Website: ulta-beauty
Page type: customer-info-address
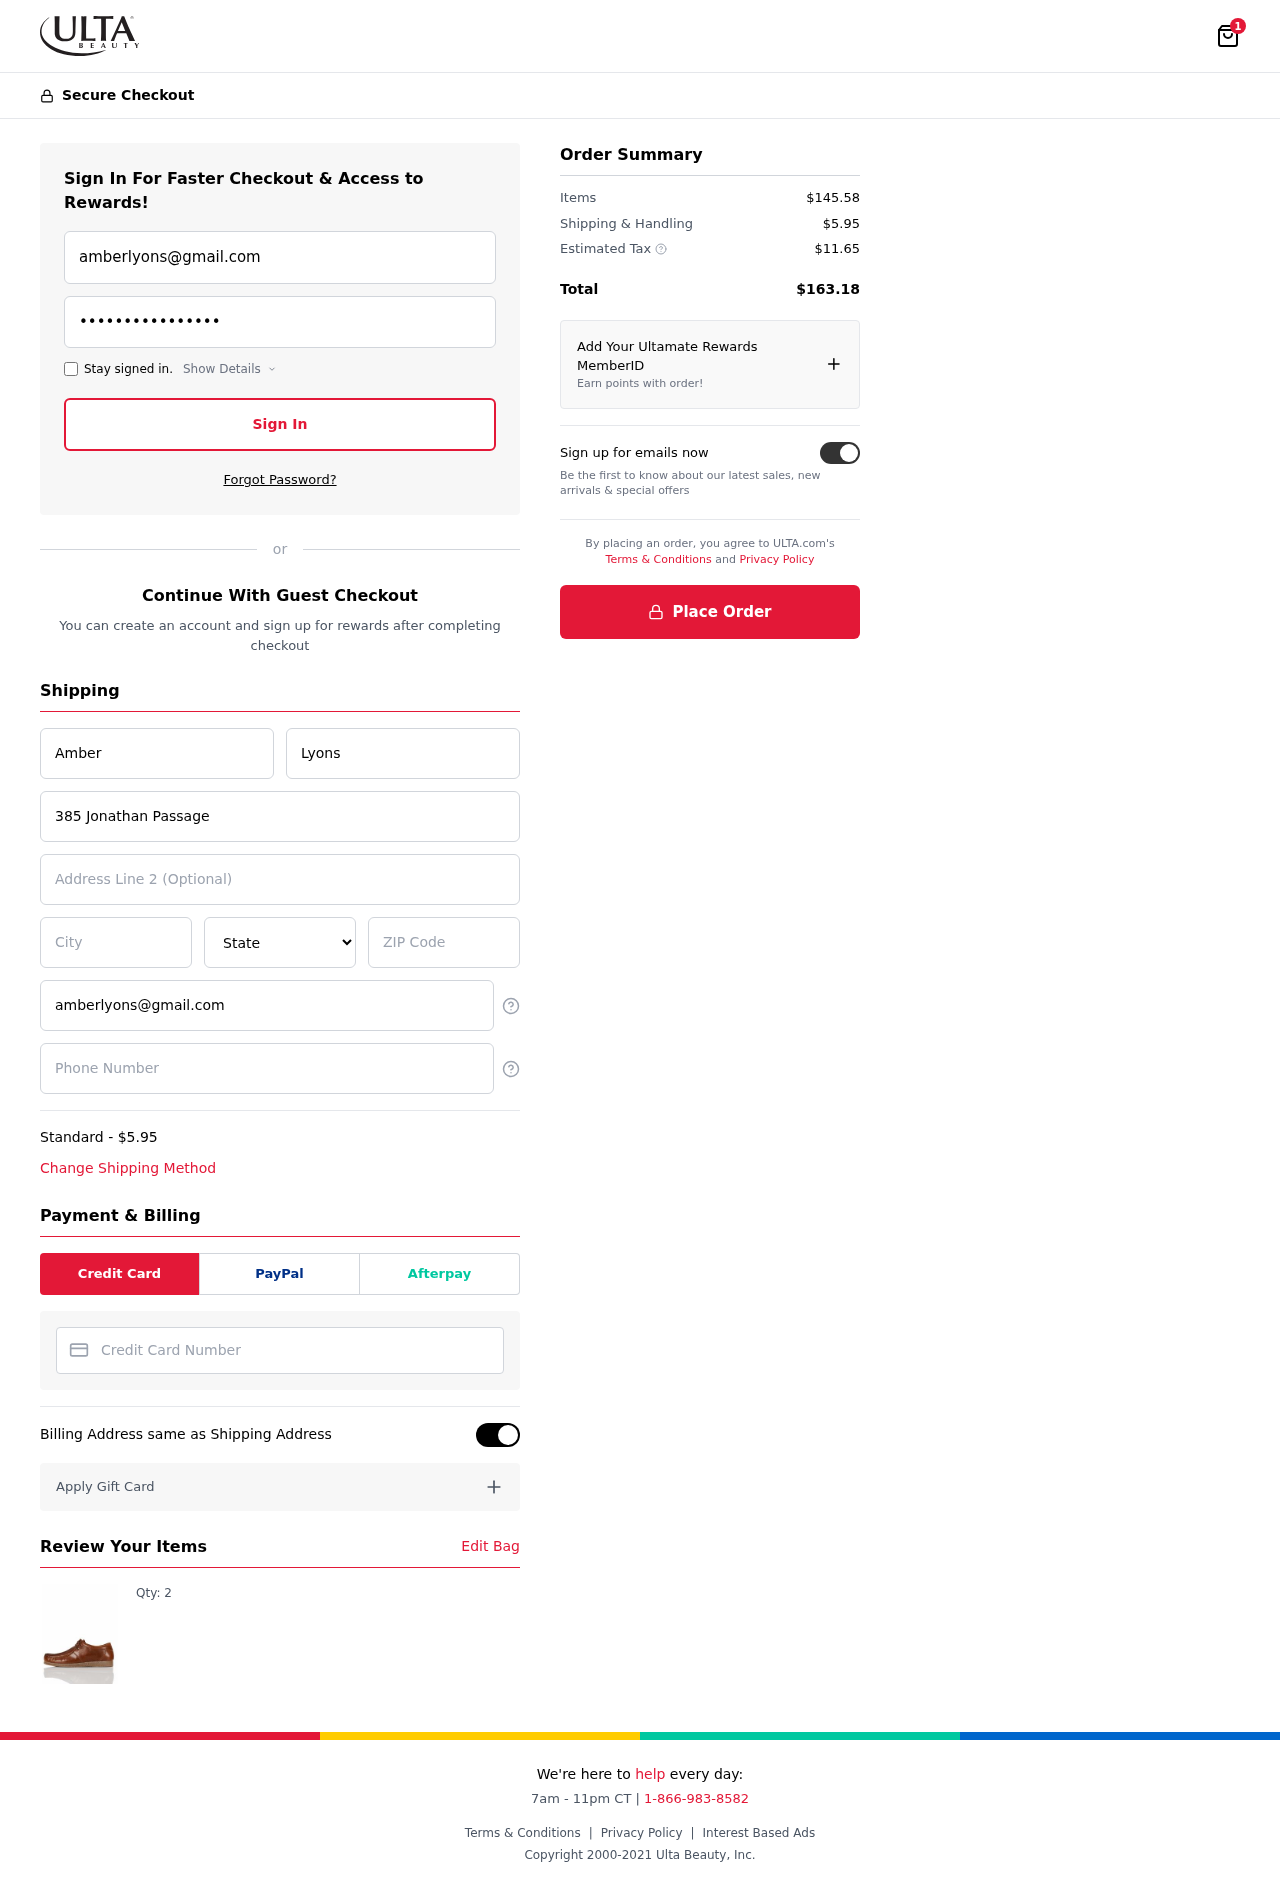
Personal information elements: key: PII_CARD_NUMBER
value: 4257 1099 8575 0364
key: PII_CITY
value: Port Marietown
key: PII_EMAIL
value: amberlyons@gmail.com
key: PII_FIRSTNAME
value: Amber
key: PII_LASTNAME
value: Lyons
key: PII_PHONE
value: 8613047567
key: PII_POSTCODE
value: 36192
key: PII_STATE
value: Montana
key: PII_STREET
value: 385 Jonathan Passage Apt. 099
Product elements: key: PRODUCT1_QUANTITY
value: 2
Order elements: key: ORDER_NUM_ITEMS
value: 1
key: ORDER_SHIPPING_COST
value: $5.95
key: ORDER_ITEMS_TOTAL
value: $145.58
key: ORDER_SHIPPING_COST2
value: $5.95
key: ORDER_TAX
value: $11.65
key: ORDER_TOTAL
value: $163.18